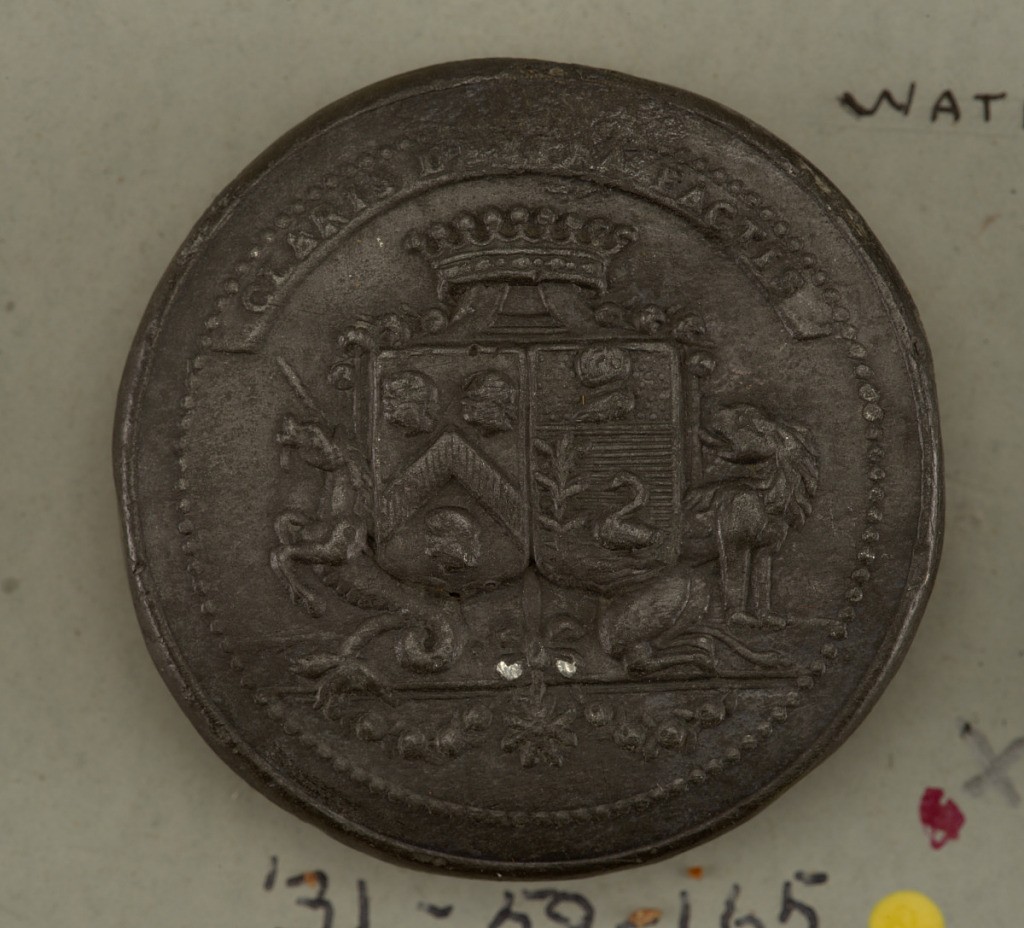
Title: Button
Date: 19th century
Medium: Sheets of metal over wood
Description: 1931-59-165: On card 4550